Question:
I have circles (there can be more than two) that are moving towards a point. As of now, they overlap when they are close. How can I make it so they do not intersect, but still move towards the point?
I am using Java.
- - -
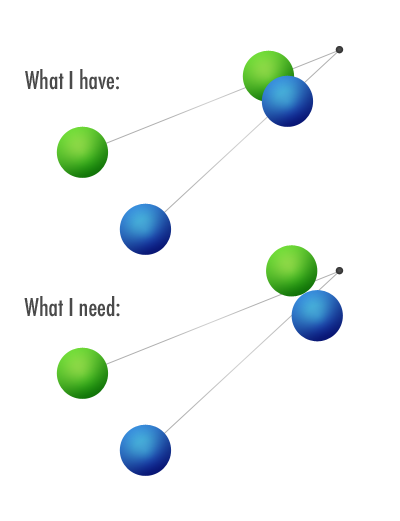
Answer: That's not an easy question.
I presume you have some system which computes the coordinates of the circles, renders them, and repeats. These repetitions are called frames.
Each circle has a vector which describes the direction in which it is supposed to move. On each frame you need to perform collision detection, and change that vector if necessary.
Collision between any two circles can be detected by checking to see whether the distance between them is smaller than the sum of their radii. The line between the centers of the colliding circles gives you the direction of the collision. The collision vector for a circle is on the direction of the collision, pointing towards the center of the circle, and its magnitude is equal to half the number of units by which the circles overlap, that is, to the sum of their radii minus the distance between them, divided by two. (If the circles can be of unequal sizes it becomes more complicated, you need to figure out by how much to divide.)
So, one possible solution to your problem would be to simply add the collision vector to the direction vector of the circle and then scale the direction vector so that its magnitude is equal to the magnitude that it had before the collision. (So that only its direction will be adjusted, not its magnitude.)
Note that this will only work for the specific description that you gave, where you want the balls to stick together and continue moving towards the point; if you wanted a more realistic effect, you would need to emulate billiard balls type of physics.